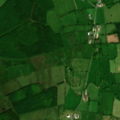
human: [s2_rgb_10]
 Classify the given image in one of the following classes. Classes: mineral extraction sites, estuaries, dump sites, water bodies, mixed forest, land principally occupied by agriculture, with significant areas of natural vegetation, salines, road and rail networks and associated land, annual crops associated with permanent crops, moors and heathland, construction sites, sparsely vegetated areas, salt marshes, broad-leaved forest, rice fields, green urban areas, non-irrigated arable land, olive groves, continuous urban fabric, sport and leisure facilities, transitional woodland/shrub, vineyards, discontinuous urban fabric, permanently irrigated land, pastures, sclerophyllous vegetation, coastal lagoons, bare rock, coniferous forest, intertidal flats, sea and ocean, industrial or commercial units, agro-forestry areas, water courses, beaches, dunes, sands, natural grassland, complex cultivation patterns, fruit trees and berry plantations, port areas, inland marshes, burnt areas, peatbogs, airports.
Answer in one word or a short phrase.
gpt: pastures, coniferous forest, transitional woodland/shrub